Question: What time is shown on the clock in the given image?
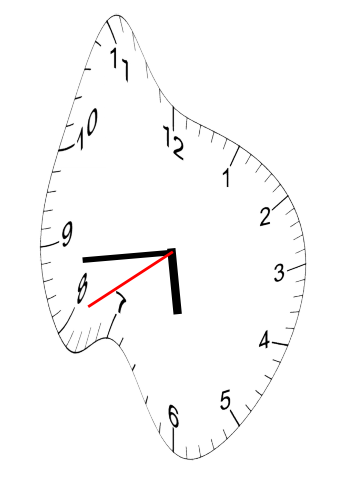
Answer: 05:43:40